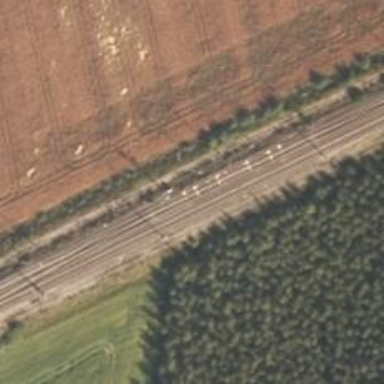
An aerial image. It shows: Railway with continuous electrified contact lines.